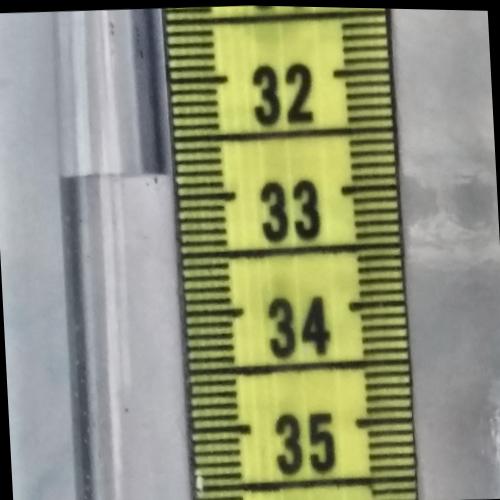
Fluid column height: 32.8 cm